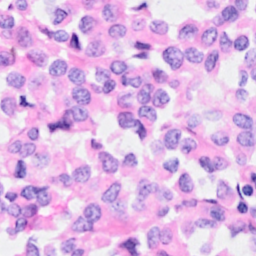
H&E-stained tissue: Breast